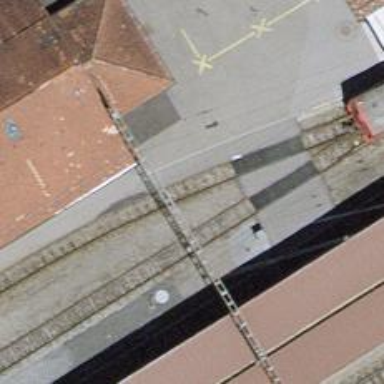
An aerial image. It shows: Narrow-gauge railway with 1 track. The tracks are electrified with contact line.